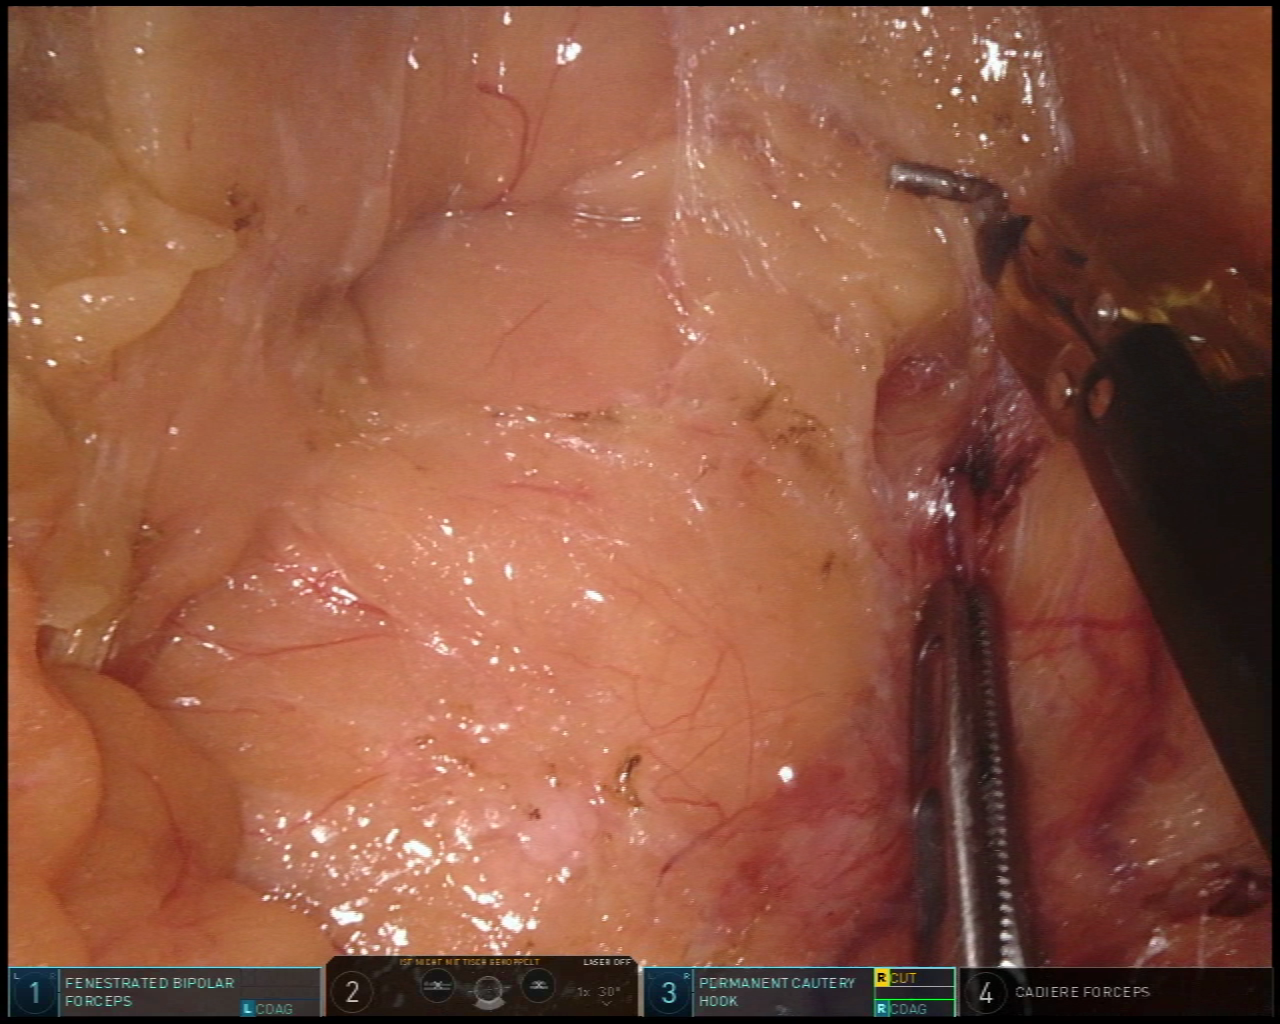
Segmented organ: pancreas
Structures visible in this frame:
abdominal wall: no
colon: no
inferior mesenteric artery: no
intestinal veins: no
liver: no
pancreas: yes
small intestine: no
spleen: no
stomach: no
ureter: no
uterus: no
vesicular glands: no